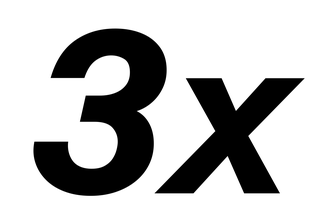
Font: InstrumentSans-Italic_Bold_Italic